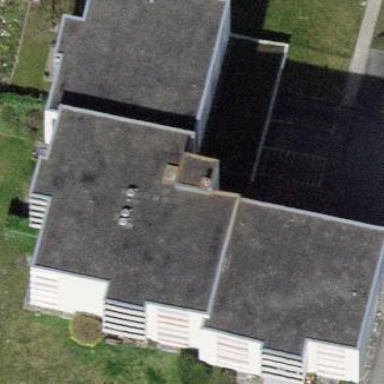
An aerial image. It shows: Residential building.